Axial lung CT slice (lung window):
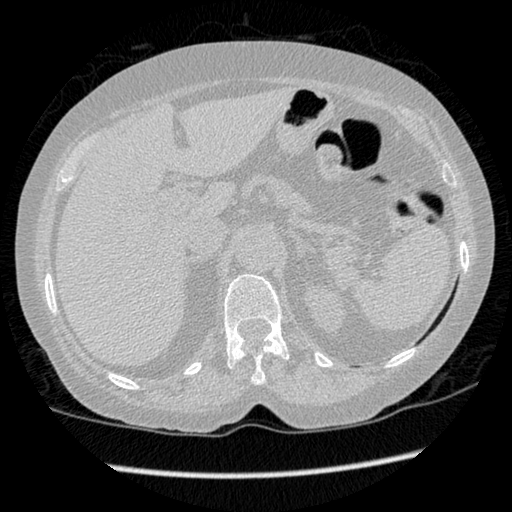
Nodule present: no